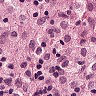
Metastatic tissue present: no